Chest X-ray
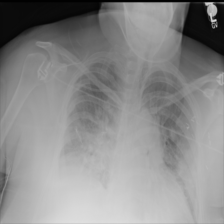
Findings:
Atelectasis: negative
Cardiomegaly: negative
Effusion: negative
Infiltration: negative
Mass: negative
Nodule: negative
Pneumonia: negative
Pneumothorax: negative
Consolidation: negative
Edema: negative
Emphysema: negative
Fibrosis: negative
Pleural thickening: negative
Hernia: negative